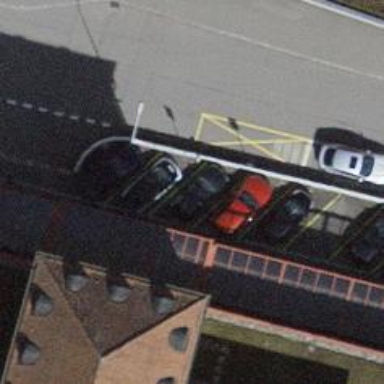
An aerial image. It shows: Car-sharing service available at this location.